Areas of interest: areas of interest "Xinfeng Driving School"
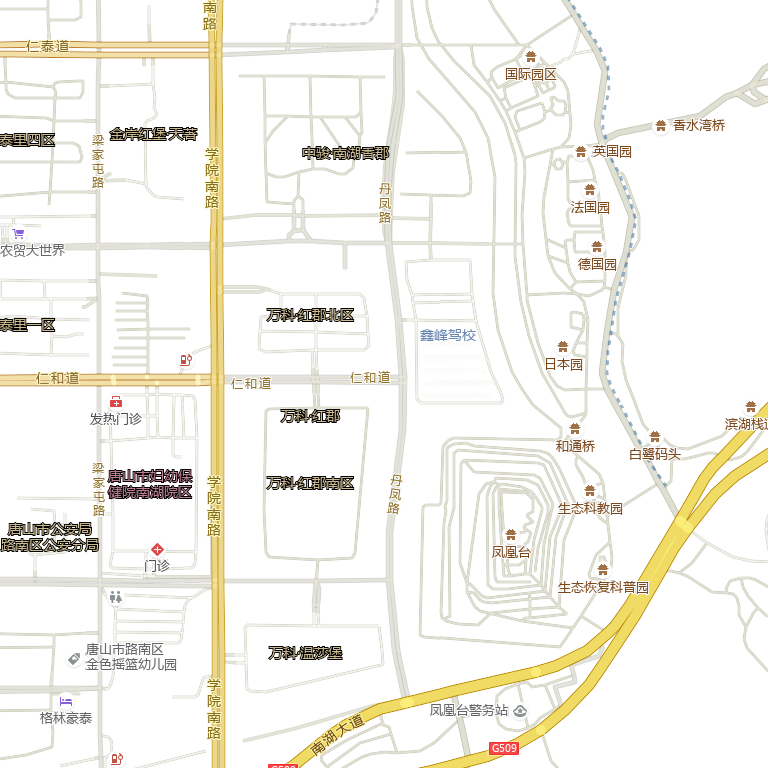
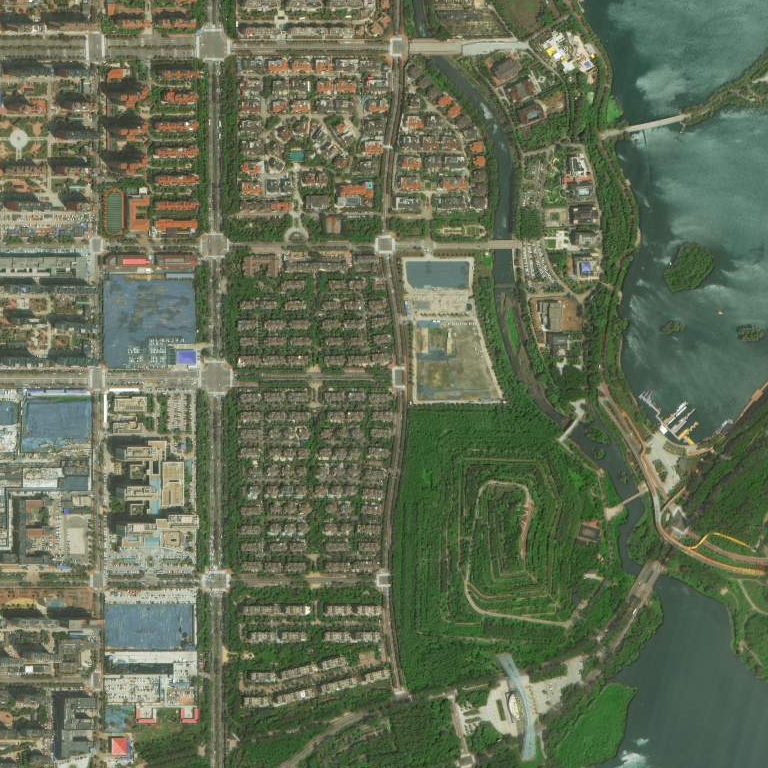